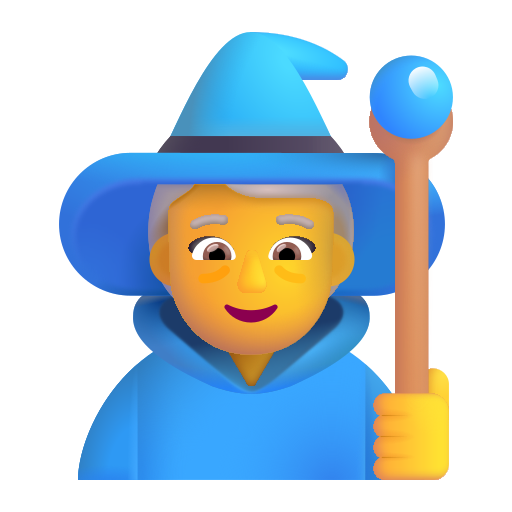
woman mage color default